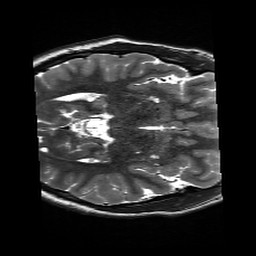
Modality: T2w
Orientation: axial
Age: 21
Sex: male
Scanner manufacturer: siemens
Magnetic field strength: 3 T
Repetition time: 13.52 s
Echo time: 0.088 s